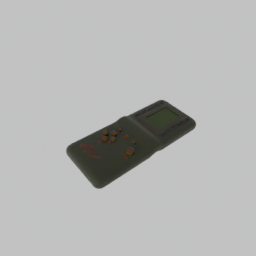
Label: electronics